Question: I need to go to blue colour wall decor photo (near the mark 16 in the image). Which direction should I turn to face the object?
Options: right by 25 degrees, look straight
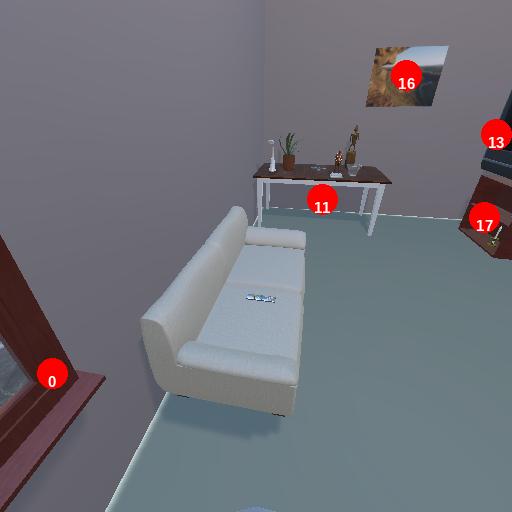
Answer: right by 25 degrees